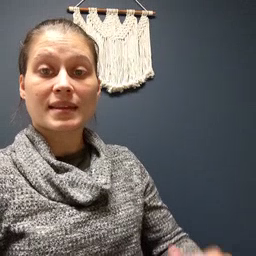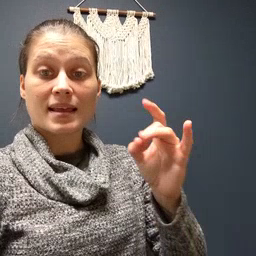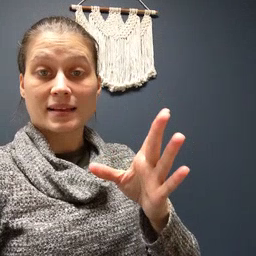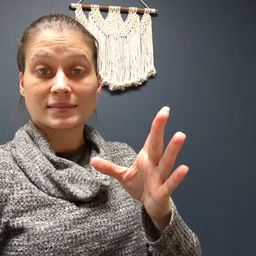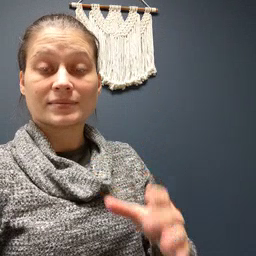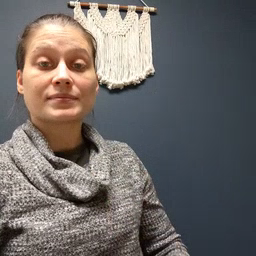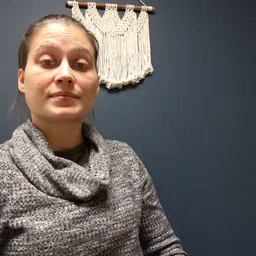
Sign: hate